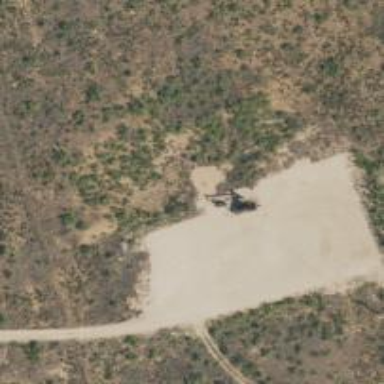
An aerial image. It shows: Petroleum well.